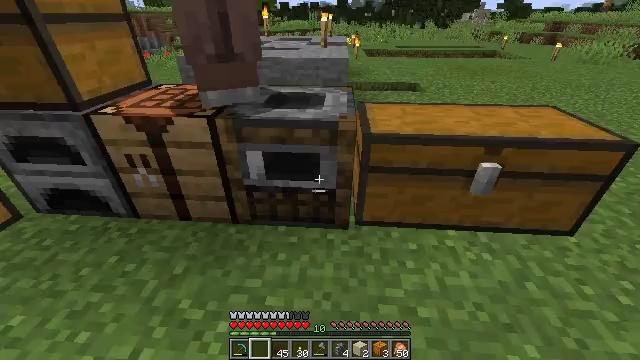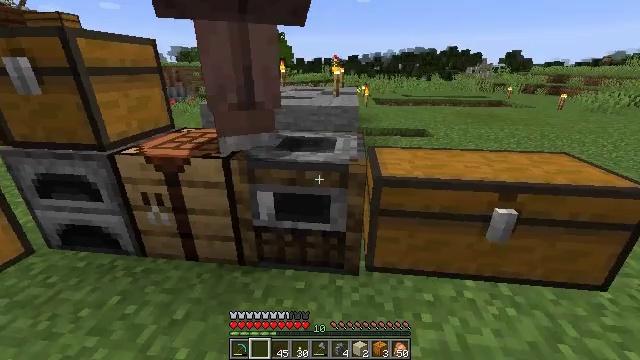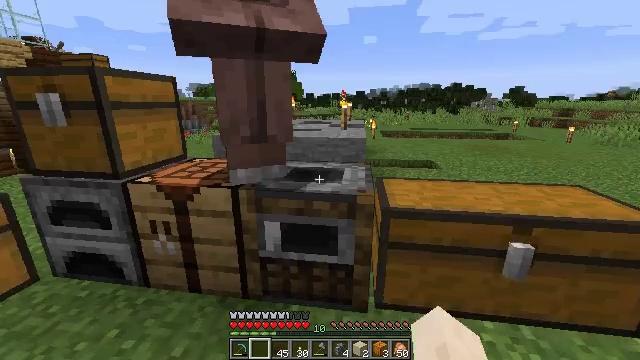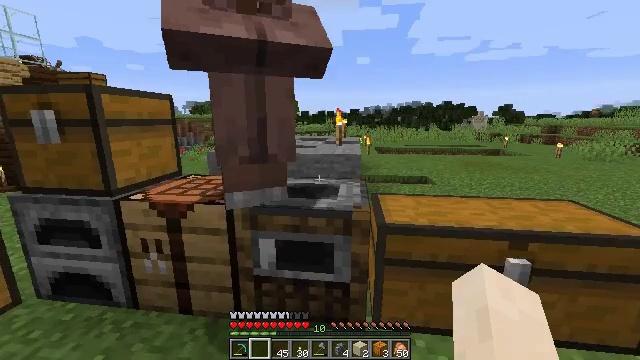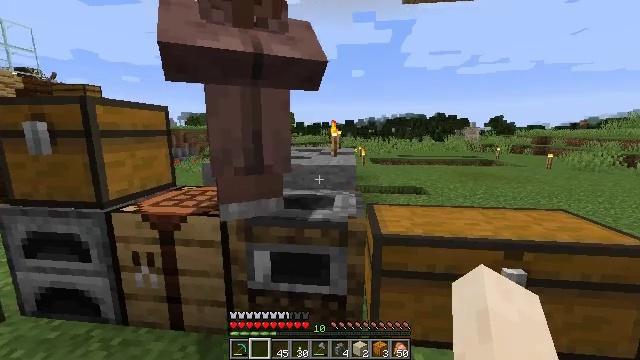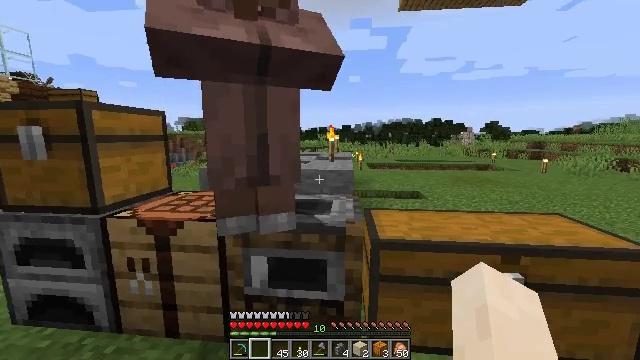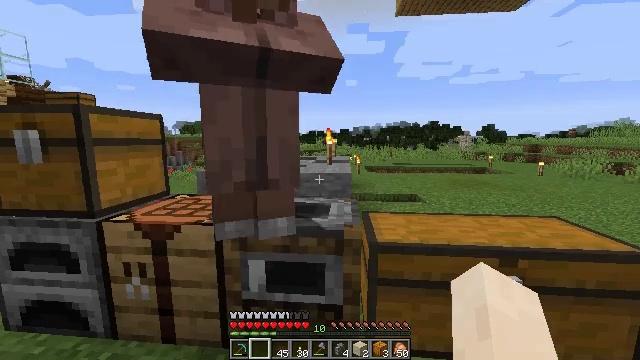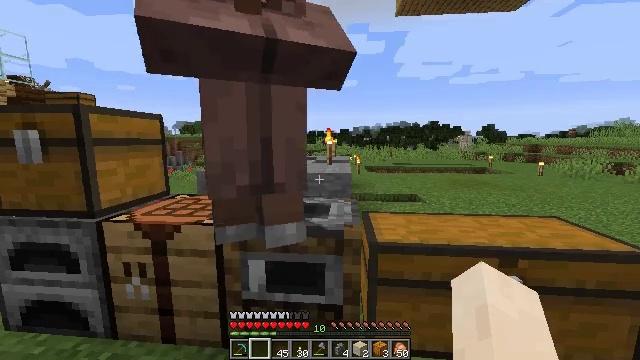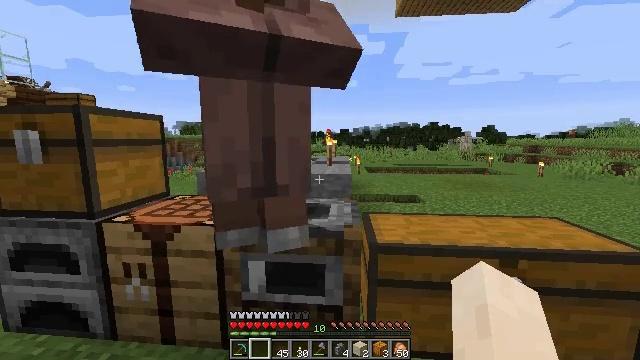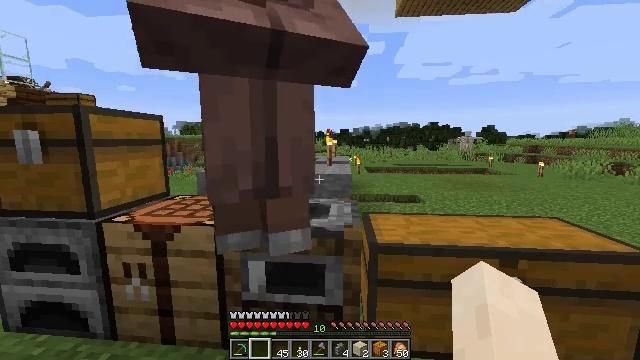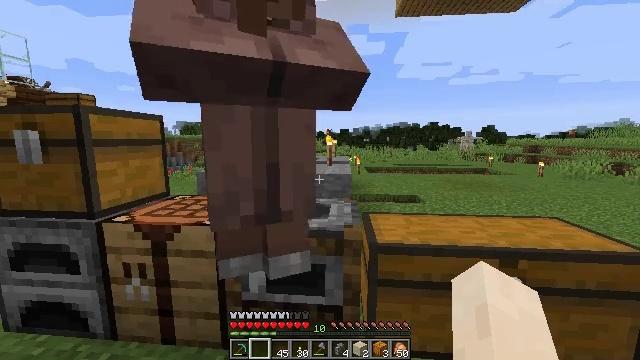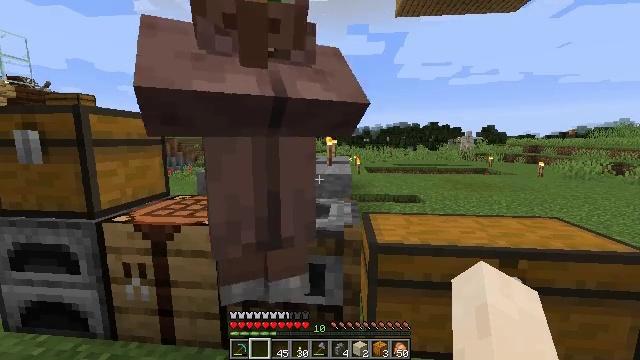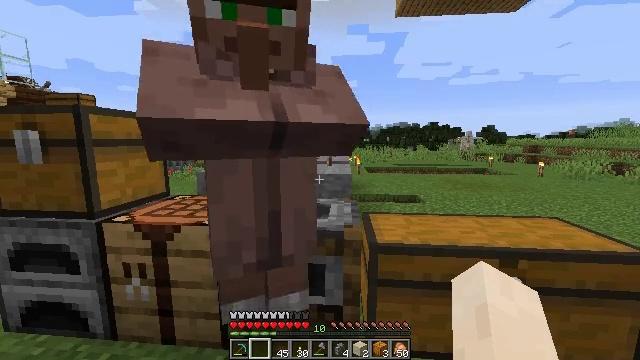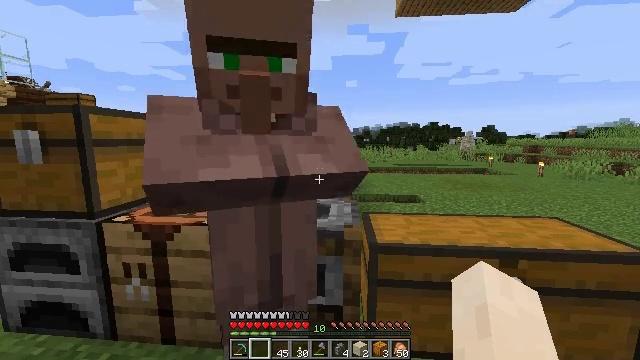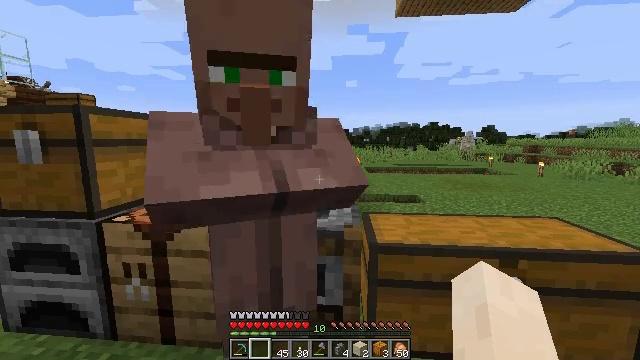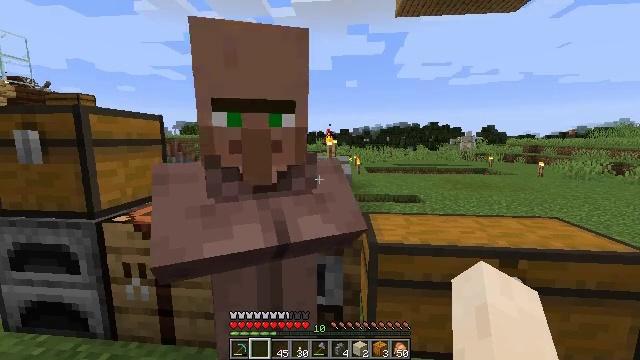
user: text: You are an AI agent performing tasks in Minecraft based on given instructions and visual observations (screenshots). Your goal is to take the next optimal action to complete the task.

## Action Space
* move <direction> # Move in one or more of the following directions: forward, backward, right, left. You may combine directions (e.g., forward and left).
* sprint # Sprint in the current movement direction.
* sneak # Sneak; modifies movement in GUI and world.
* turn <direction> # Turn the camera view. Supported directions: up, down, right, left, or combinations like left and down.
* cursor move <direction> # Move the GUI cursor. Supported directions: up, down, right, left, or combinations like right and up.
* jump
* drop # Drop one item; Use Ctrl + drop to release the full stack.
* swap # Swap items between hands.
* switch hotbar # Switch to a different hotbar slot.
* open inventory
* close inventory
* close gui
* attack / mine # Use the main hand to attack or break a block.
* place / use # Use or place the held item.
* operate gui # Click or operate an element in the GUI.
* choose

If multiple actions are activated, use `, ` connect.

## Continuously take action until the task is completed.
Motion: motion action
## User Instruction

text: Reclaim the smoker from the setup.
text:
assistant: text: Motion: turn left and up
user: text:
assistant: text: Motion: turn left and up
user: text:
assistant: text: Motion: turn right and up
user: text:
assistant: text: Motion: turn right and up
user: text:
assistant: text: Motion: turn up
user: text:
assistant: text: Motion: no_op
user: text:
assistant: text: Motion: no_op
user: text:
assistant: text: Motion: no_op
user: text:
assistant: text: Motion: no_op
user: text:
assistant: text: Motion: no_op
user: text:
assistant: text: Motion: no_op
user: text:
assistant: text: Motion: no_op
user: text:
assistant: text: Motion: no_op
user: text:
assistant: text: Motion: no_op
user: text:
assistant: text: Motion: no_op
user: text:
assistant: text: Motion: no_op
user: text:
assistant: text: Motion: no_op
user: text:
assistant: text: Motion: no_op
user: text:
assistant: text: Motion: no_op
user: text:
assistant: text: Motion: no_op
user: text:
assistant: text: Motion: no_op
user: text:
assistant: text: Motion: no_op
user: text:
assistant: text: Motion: no_op
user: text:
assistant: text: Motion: no_op
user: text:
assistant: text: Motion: no_op
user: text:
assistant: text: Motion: no_op
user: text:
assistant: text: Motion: no_op
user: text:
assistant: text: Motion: no_op
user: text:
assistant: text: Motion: no_op
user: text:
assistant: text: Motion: no_op